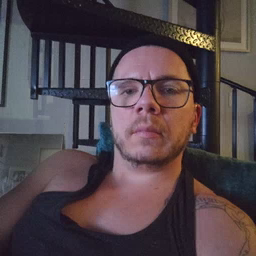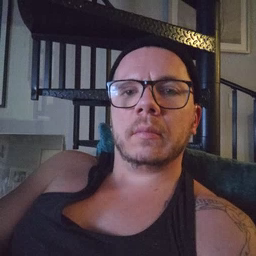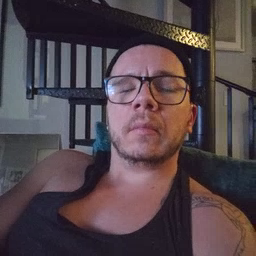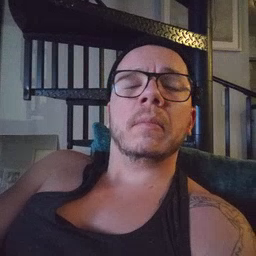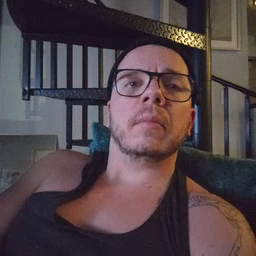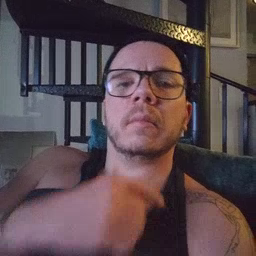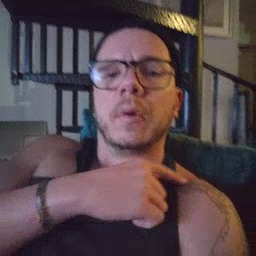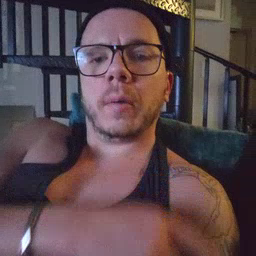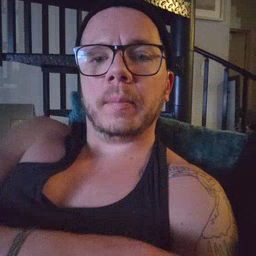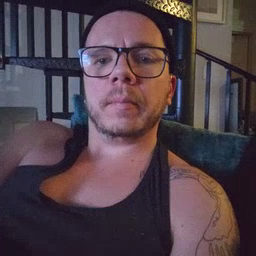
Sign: arm